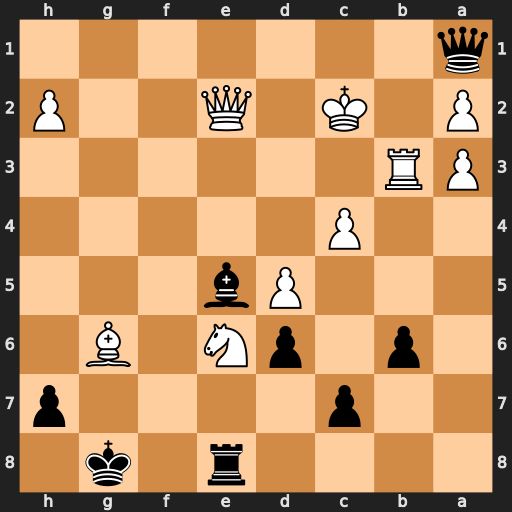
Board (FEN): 4r1k1/2p4p/1p1pN1B1/3Pb3/2P5/PR6/P1K1Q2P/q7
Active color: b
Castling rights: -
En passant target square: -
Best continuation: Qxa2+ Kd1 Qxb3+ Bc2 Qh3